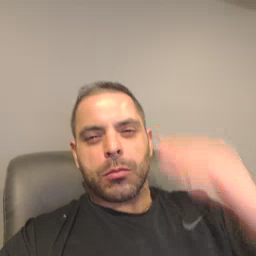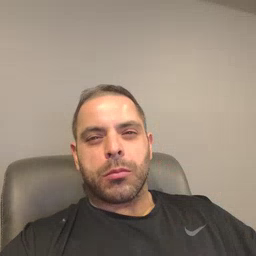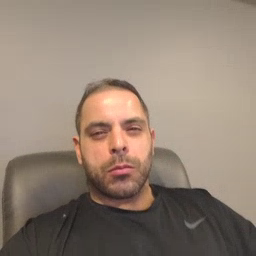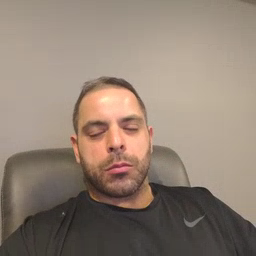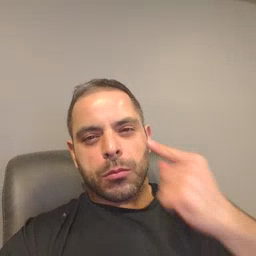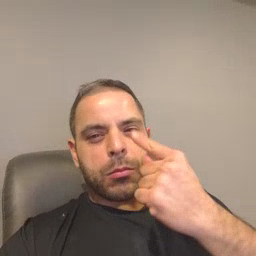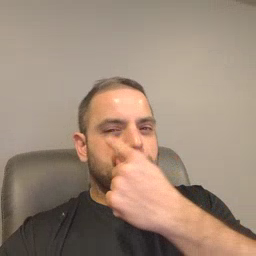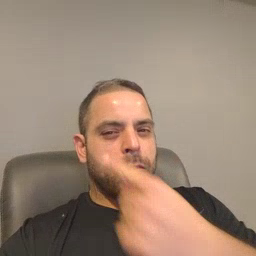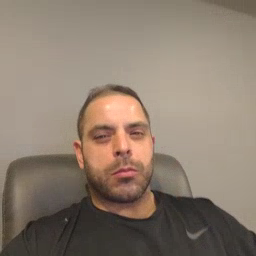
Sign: eye